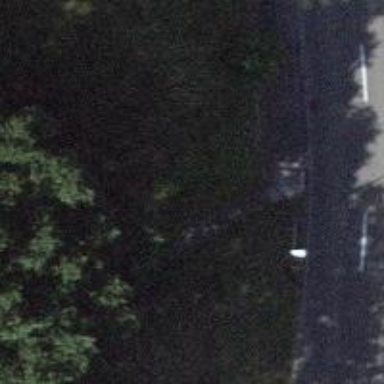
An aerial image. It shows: Road with steps.